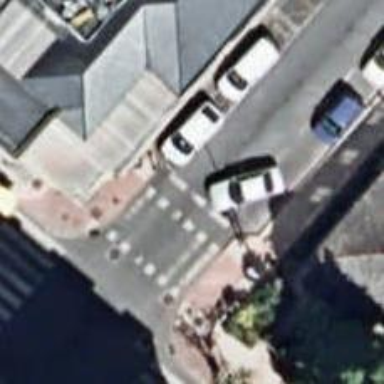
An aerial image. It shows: Traffic signals at road crossing.